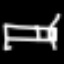
Label: bed